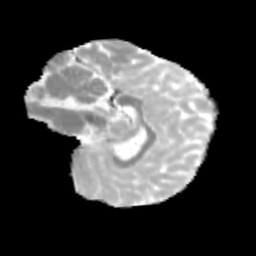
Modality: MD
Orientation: sagittal
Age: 12
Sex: female
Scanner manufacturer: siemens
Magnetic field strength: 3 T
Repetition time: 3.8 s
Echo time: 0.07 s